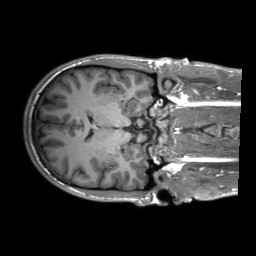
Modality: T1w
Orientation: axial